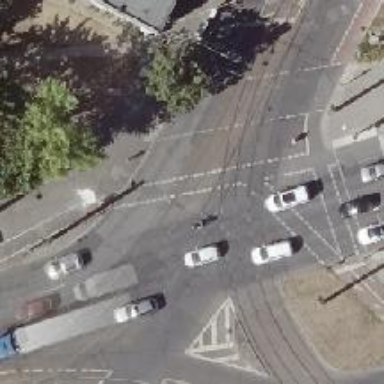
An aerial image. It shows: Tram crossing on the railway.